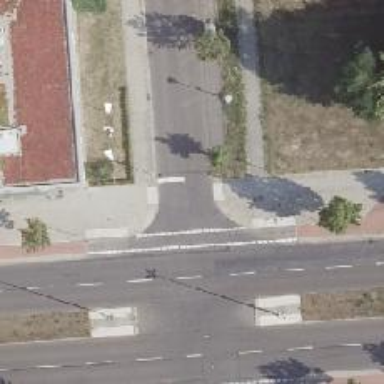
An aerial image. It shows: Unmarked road crossing.